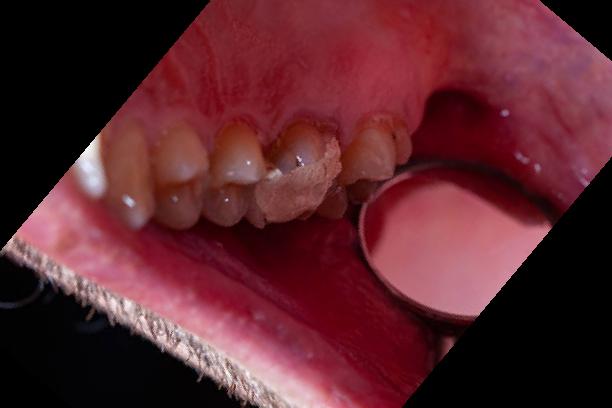
Condition: Gingivitis